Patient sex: F
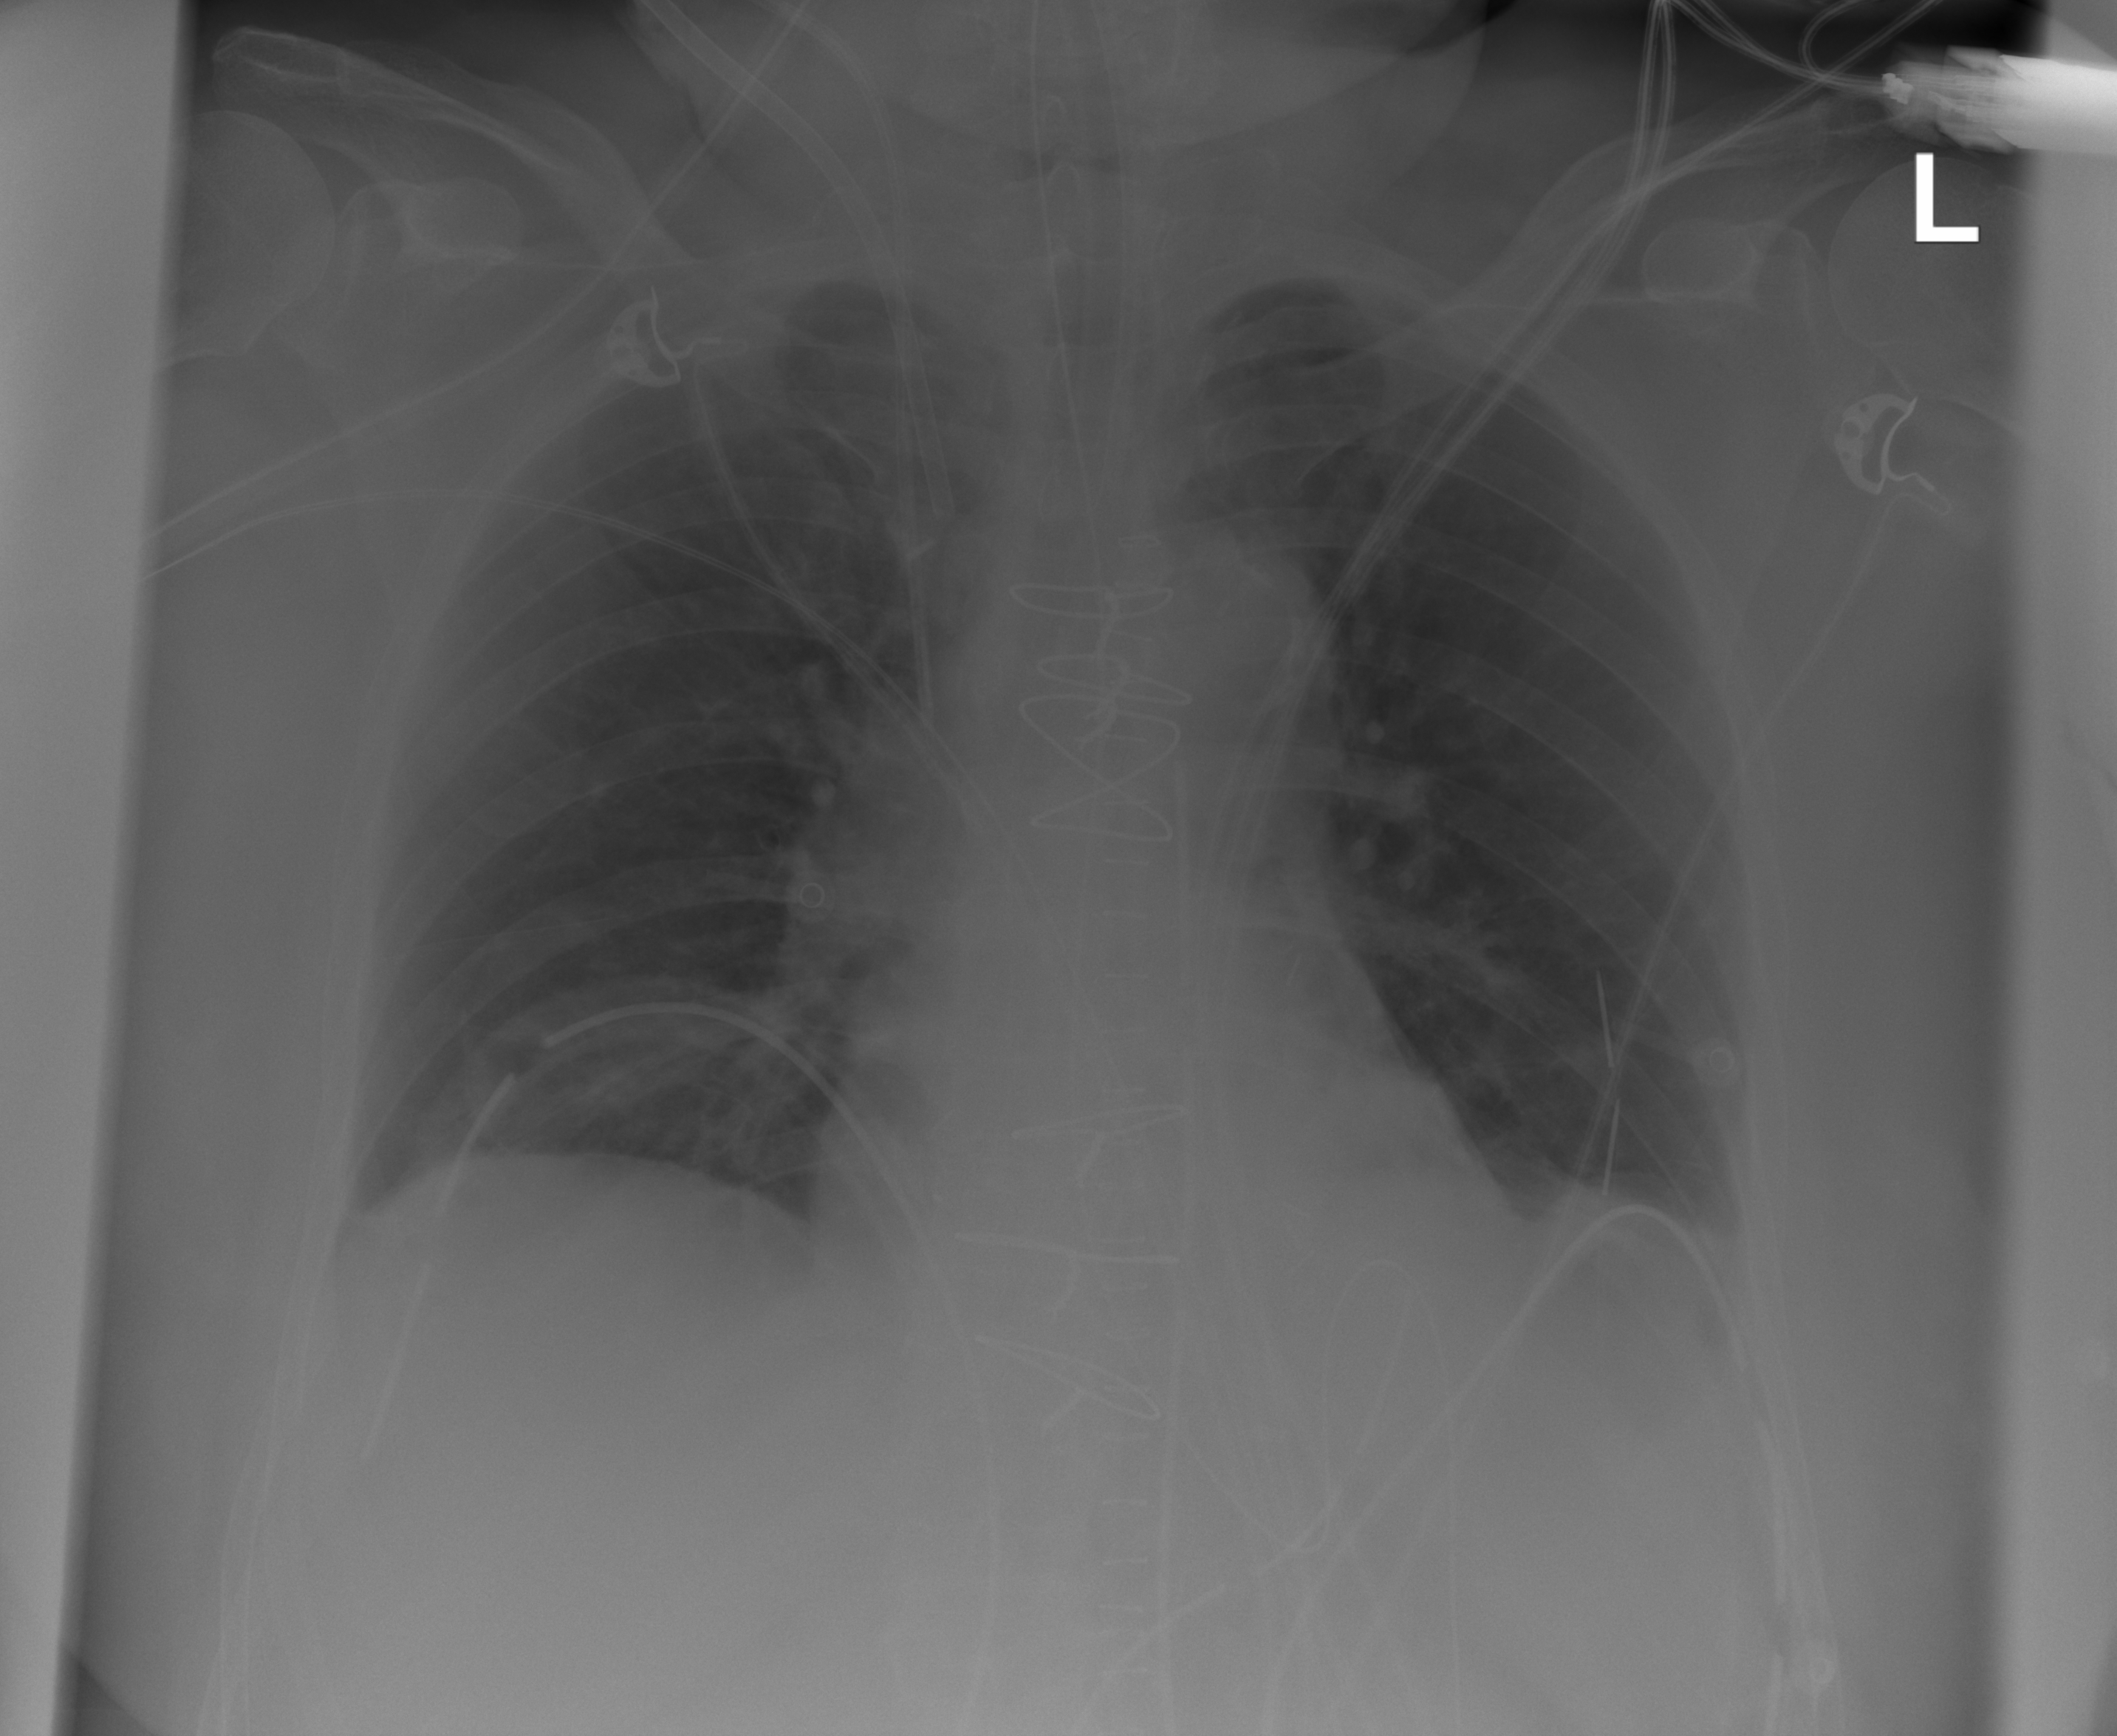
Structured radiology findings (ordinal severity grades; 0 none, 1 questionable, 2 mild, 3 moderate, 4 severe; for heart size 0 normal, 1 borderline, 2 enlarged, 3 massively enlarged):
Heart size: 0
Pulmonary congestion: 0
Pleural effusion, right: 0
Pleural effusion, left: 0
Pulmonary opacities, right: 0
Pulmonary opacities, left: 0
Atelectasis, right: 2
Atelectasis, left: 2